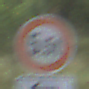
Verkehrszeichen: TatsaechlicheMasse
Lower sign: RichtungsangabeDurchPfeile2
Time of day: Midday
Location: Outdoor (Nature)
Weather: PartlyCloudy
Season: NotSpecified
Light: Natural